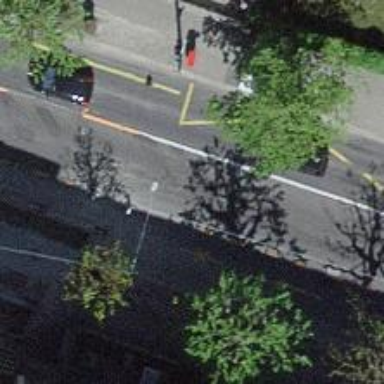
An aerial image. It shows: Bus stop with designated public transport stop position.